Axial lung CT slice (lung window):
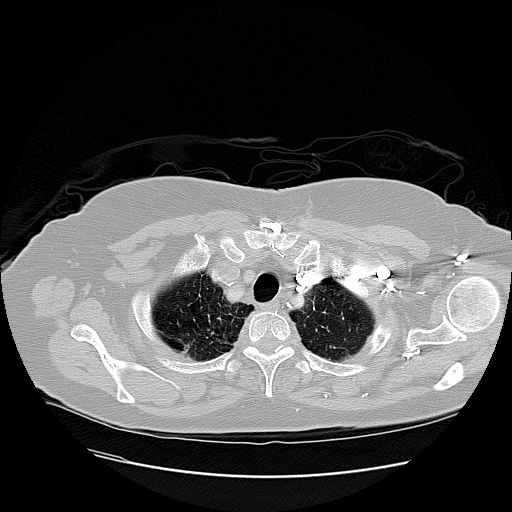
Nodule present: no